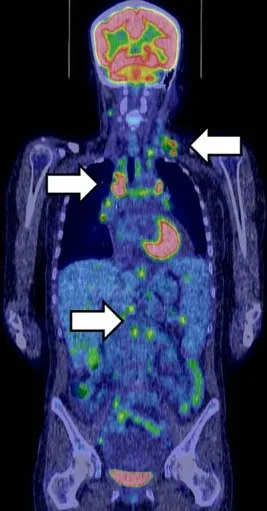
(D) FDG-PET at the onset of donor-derived CD4+T-LPD after BMT. White arrows show the increased FDG uptake in multiple lymph nodes without laryngeal lesion. The SUVmax was 9.7.
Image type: radiology (pet)